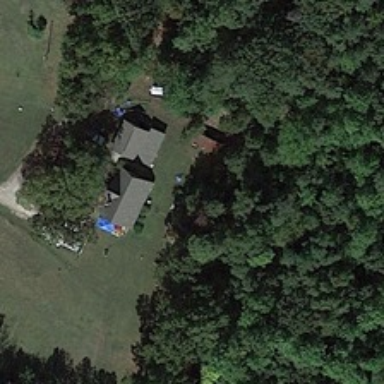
Many green trees and meadows are around a building .